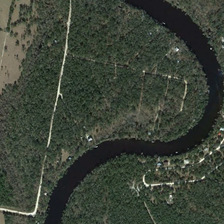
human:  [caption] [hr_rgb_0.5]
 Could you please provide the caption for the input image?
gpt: many green tree are in two sides of a curved river .

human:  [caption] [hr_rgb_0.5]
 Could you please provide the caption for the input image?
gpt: many green tree are in two sides of a curved river .

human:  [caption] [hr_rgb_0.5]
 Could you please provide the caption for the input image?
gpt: many green tree are in two sides of a curved river .

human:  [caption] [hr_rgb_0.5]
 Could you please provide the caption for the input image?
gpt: many green tree are in two sides of a curved river .

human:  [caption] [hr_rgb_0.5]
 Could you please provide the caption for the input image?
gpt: many green tree are in two sides of a curved river .